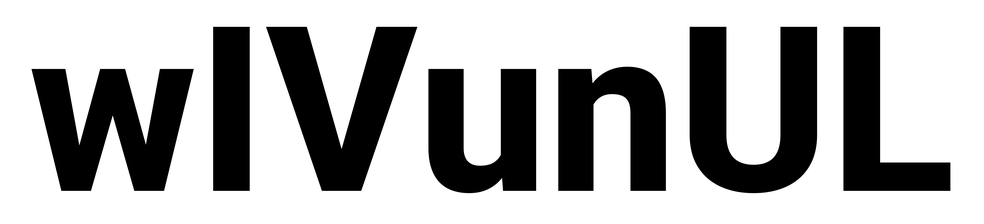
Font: Roboto_ExtraBold